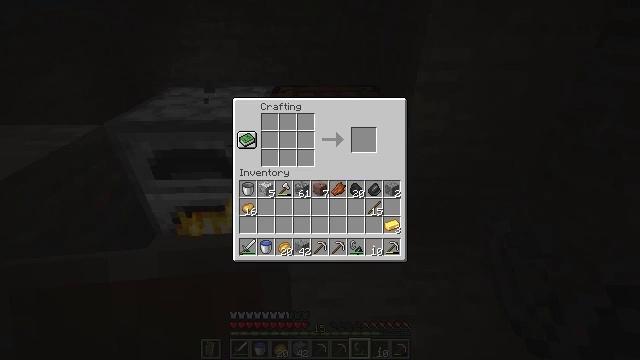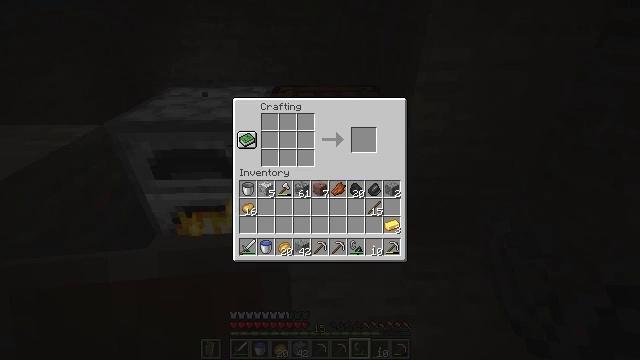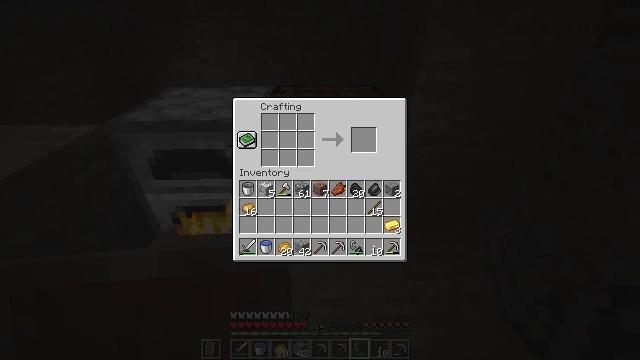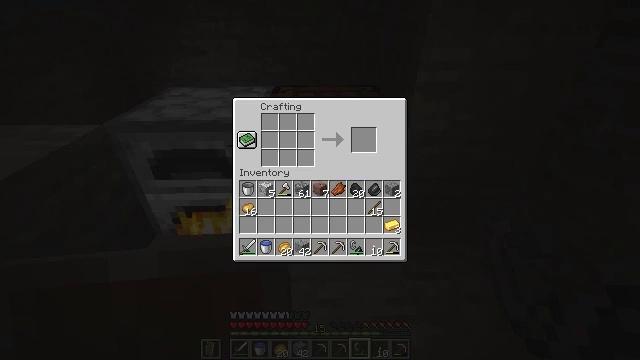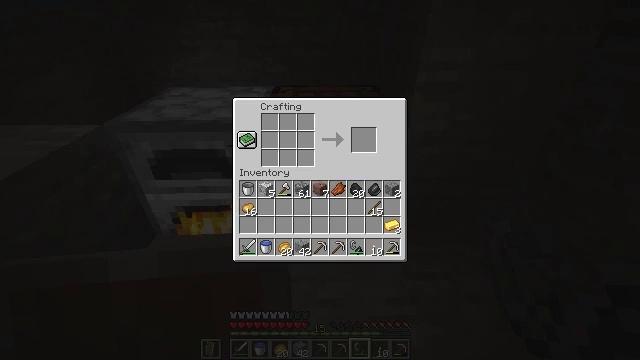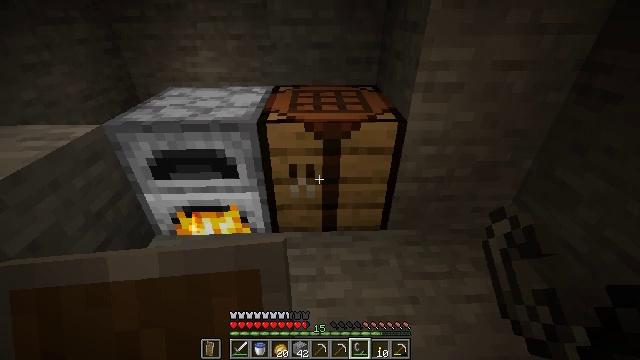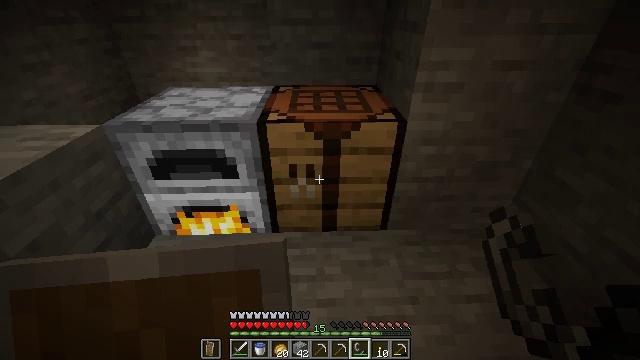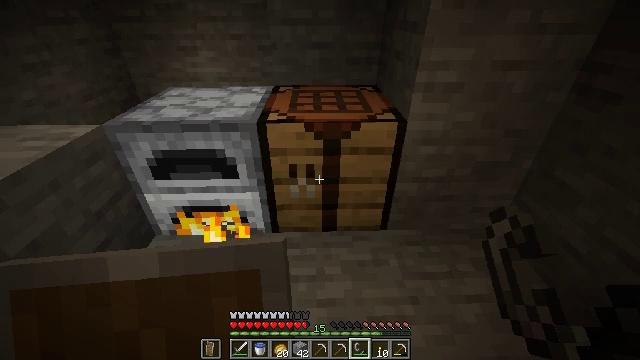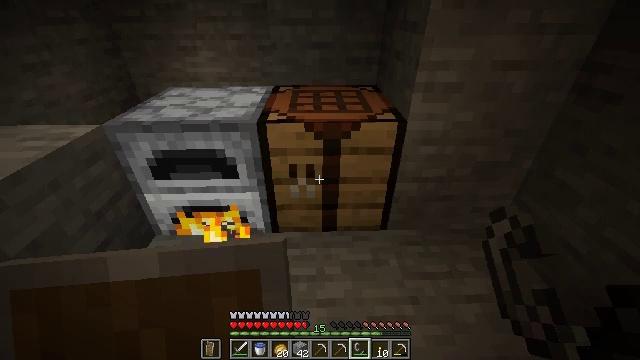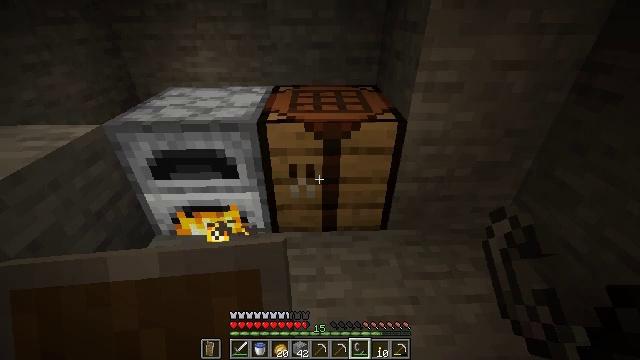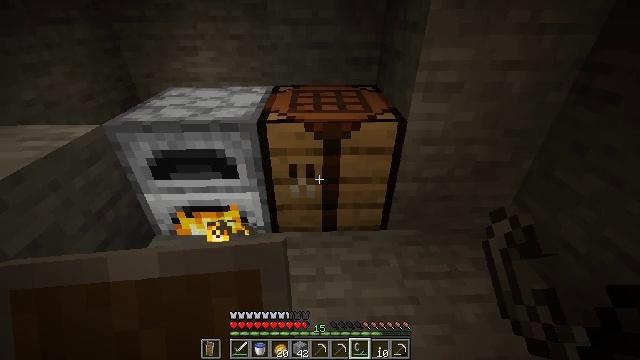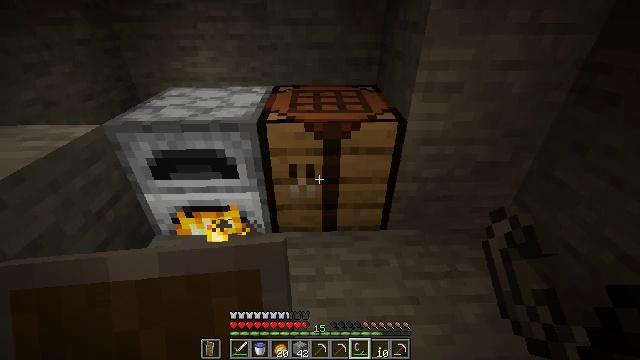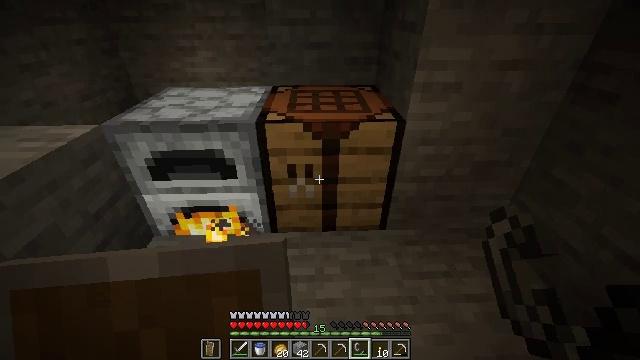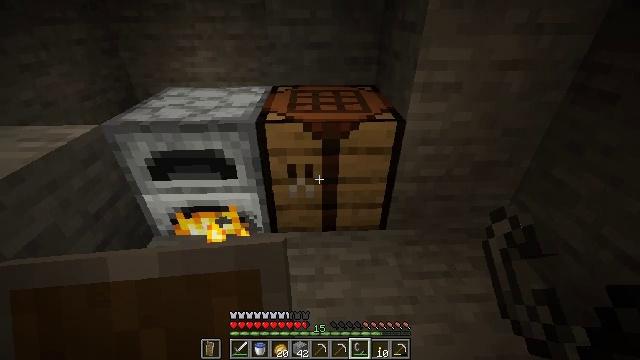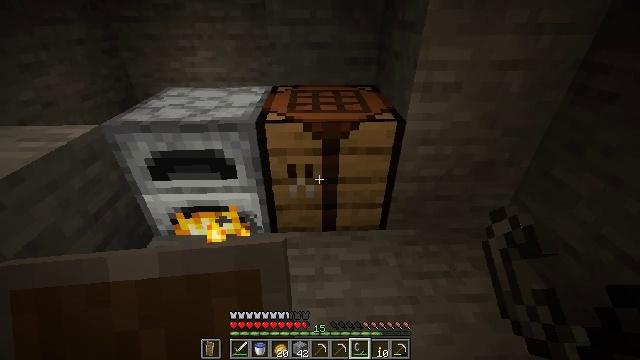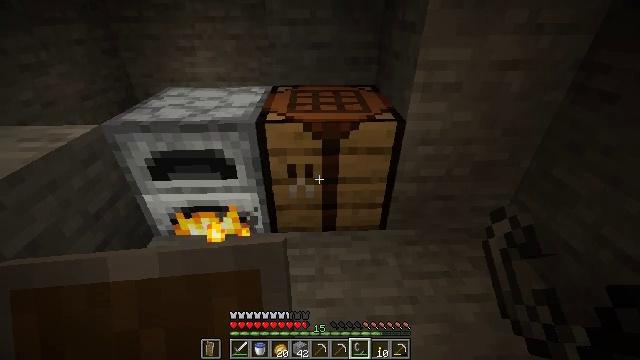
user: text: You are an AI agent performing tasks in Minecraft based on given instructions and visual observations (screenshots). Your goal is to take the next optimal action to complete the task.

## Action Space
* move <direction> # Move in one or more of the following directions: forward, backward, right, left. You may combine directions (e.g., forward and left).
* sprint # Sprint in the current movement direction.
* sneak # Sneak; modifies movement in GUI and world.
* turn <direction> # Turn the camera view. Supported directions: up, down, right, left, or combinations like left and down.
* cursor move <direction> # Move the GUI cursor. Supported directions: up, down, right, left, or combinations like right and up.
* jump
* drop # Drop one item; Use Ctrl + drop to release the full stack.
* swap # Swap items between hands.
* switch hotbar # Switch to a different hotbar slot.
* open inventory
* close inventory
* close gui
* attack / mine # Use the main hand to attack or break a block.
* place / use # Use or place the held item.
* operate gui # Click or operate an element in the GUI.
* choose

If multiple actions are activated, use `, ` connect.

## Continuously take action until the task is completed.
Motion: motion action
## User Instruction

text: Obtain a golden helmet through crafting.
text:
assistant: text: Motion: no_op
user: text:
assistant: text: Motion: no_op
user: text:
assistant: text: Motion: no_op
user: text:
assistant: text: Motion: no_op
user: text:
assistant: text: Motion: no_op
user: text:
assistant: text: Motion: close gui
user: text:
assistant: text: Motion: open inventory
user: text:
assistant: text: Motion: open inventory
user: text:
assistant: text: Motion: no_op
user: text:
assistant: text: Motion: no_op
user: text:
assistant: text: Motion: no_op
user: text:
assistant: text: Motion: no_op
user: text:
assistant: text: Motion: no_op
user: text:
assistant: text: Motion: no_op
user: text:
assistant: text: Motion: no_op
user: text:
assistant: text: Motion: no_op
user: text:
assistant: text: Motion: no_op
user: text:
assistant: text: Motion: no_op
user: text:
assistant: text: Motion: no_op
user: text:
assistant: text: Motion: no_op
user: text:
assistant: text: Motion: no_op
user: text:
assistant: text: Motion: no_op
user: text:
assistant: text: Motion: no_op
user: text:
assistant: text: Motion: no_op
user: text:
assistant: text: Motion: no_op
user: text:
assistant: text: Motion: no_op
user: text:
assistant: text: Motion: no_op
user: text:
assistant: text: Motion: no_op
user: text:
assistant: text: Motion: no_op
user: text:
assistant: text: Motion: no_op